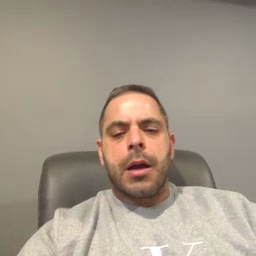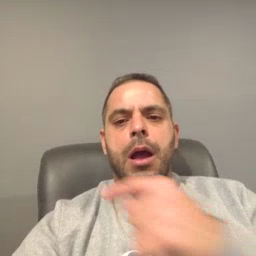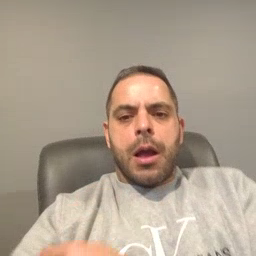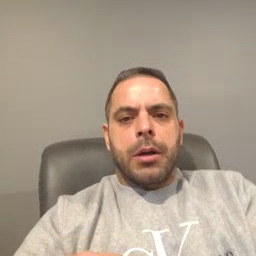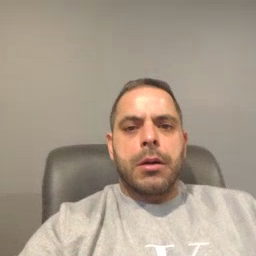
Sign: arm